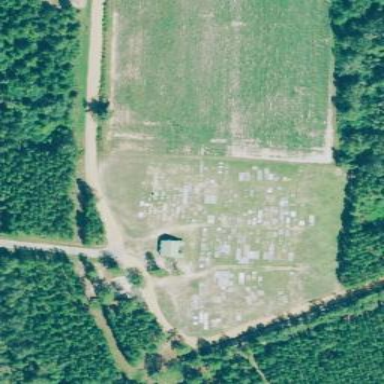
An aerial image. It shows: Cemetery.